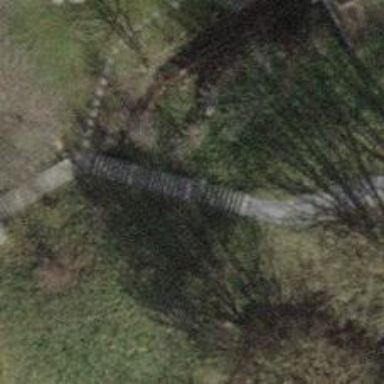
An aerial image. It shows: Road with steps.